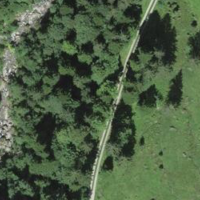
EUNIS habitat code: 44
Species observed at this site:
Ribes nigrum